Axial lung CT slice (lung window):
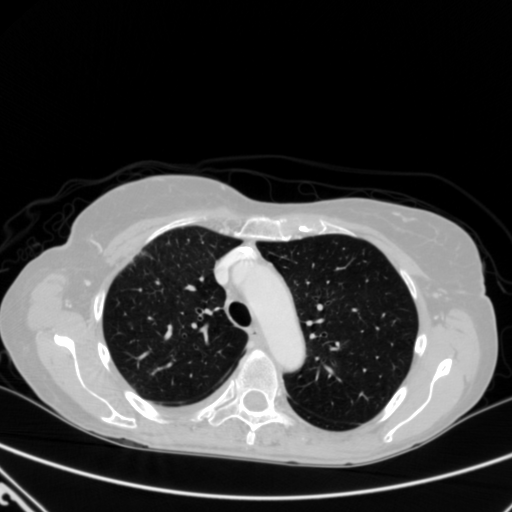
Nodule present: no